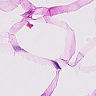
Metastatic tissue present: no